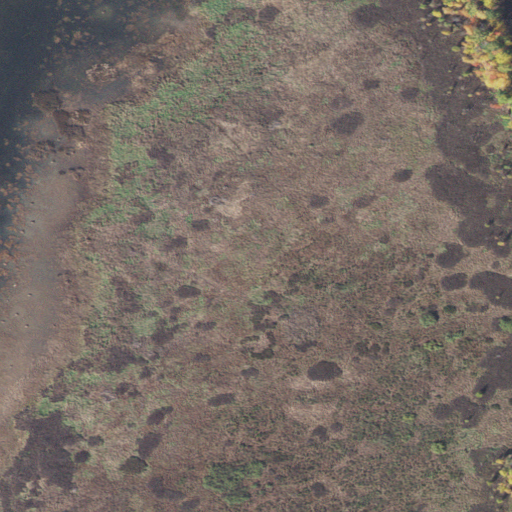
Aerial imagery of ridge(s) in Vermont named Black Duck Ridge containing herbaceous wetlands, woody wetlands, and open water